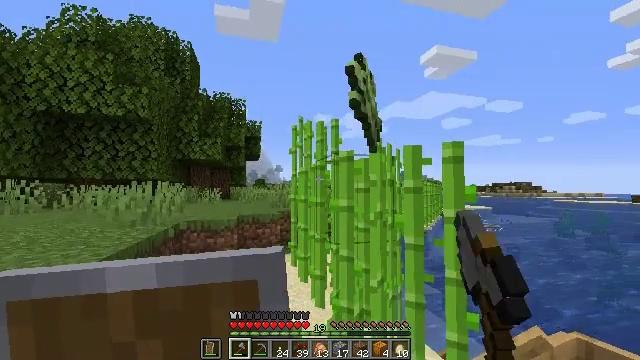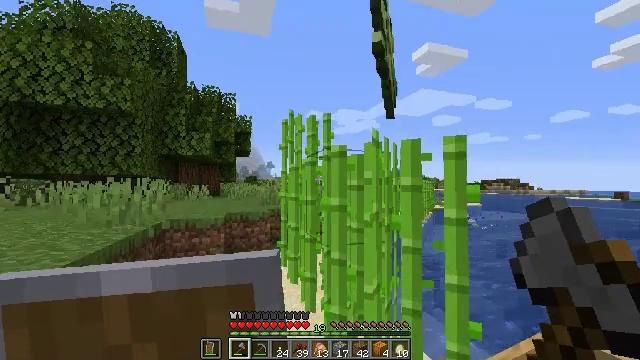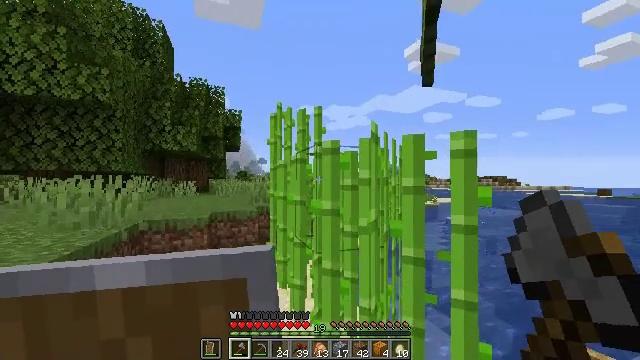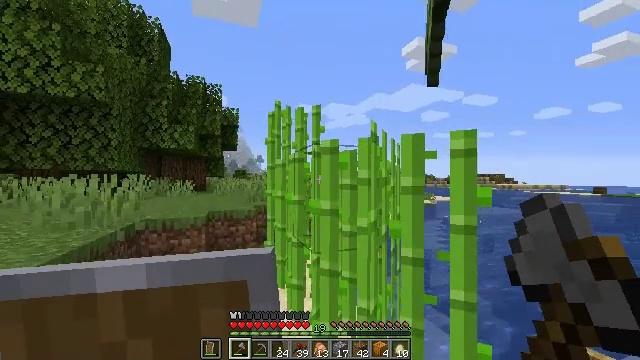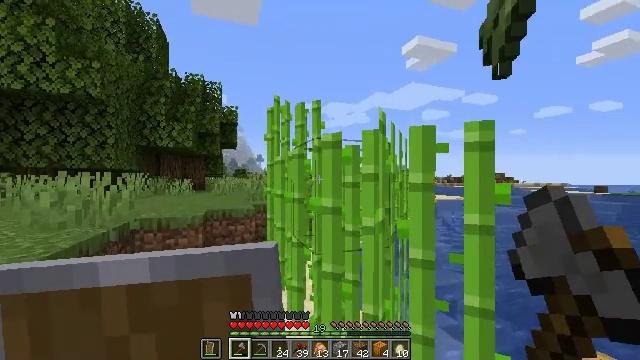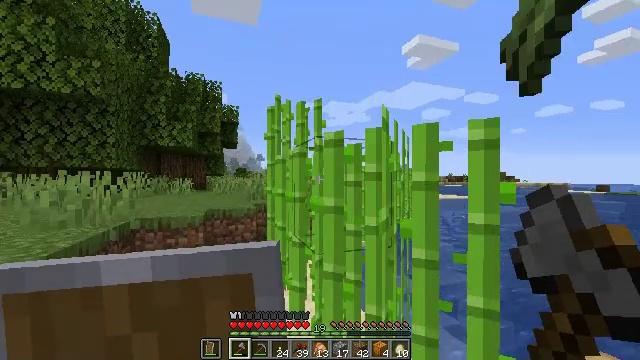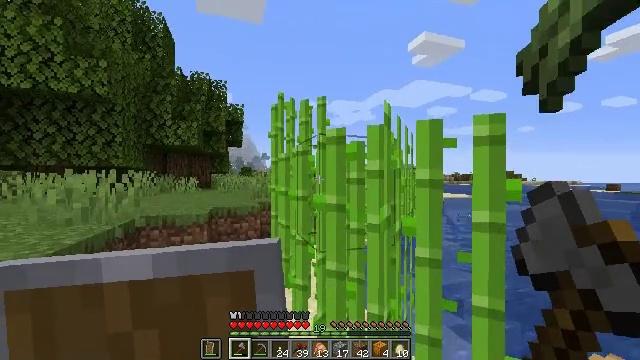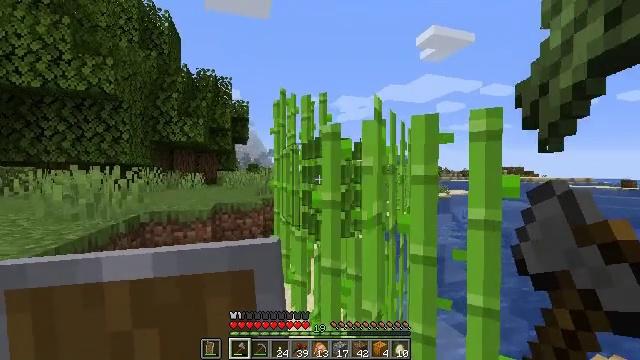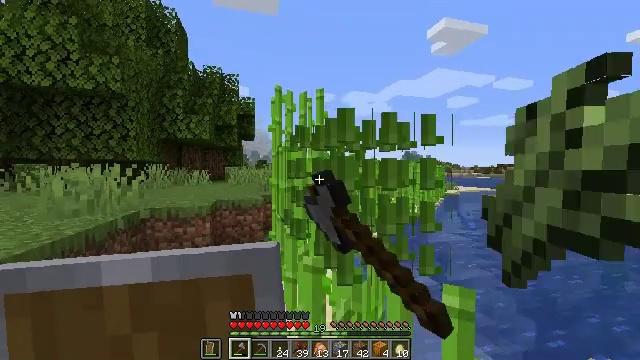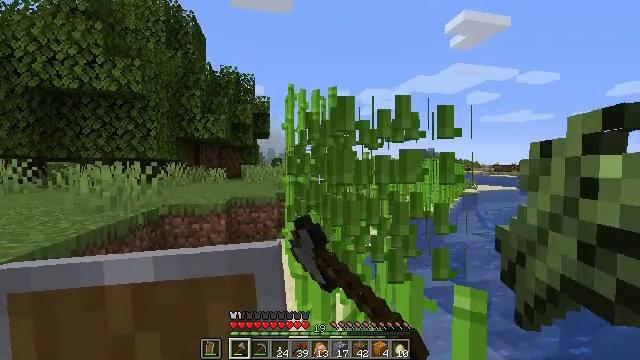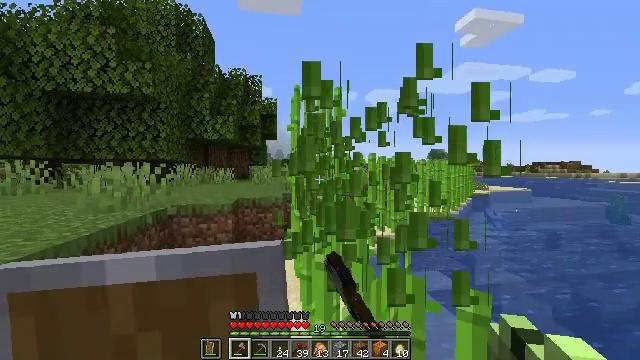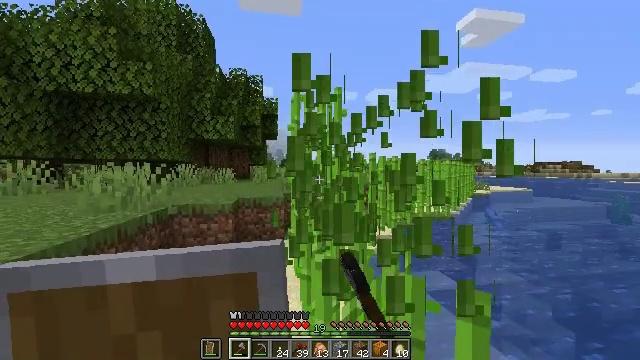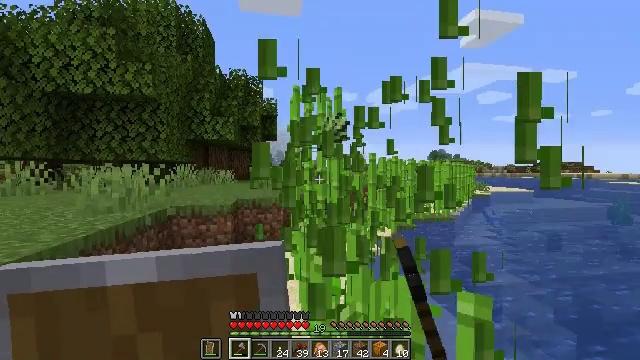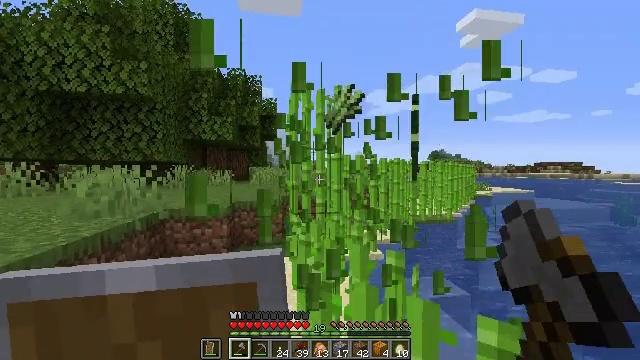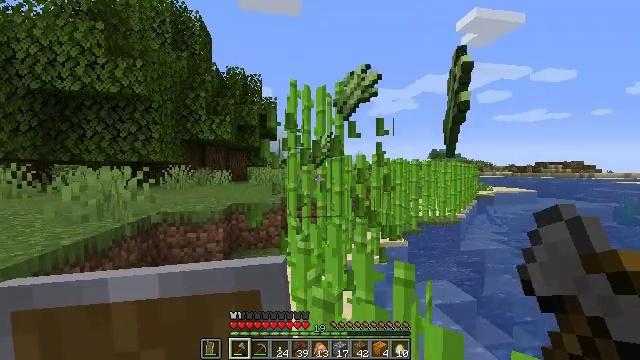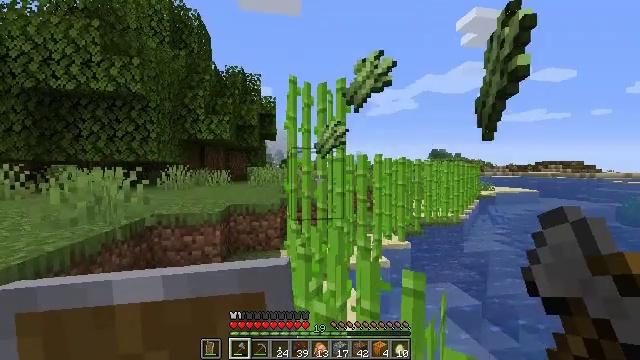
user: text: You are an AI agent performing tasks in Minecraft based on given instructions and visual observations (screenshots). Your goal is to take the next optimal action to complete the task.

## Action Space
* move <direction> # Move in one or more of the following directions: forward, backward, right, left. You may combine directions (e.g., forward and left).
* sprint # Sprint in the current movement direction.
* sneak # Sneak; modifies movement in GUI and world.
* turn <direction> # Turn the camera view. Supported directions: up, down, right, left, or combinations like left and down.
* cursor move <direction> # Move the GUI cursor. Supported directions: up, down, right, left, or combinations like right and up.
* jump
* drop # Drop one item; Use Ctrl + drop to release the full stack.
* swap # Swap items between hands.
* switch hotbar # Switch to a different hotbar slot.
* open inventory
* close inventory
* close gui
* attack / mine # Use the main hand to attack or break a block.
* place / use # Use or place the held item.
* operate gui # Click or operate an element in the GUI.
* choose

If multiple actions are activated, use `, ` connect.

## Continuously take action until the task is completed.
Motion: motion action
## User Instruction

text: Break the sugar cane.
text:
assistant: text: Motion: move forward, turn right
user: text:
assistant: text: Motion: move forward, turn right and down
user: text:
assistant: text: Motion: no_op
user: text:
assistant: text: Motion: no_op
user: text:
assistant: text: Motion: no_op
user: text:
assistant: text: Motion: move right, turn left
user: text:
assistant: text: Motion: move right, turn left, attack / mine
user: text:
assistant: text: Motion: turn left, attack / mine
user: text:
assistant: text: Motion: turn left, attack / mine
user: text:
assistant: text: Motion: turn left
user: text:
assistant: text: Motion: no_op
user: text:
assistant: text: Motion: move forward
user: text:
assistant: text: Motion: move forward
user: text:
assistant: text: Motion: move forward
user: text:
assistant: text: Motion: move forward
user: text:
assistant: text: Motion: move forward
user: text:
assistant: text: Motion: move forward
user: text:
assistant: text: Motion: no_op
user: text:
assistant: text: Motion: no_op
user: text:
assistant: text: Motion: no_op
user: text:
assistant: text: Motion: attack / mine
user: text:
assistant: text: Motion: move forward, attack / mine
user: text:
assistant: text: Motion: move forward, attack / mine
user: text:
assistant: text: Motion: move forward
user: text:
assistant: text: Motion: move forward
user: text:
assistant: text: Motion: move forward
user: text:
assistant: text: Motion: move forward
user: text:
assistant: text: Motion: move forward
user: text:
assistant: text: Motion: move forward
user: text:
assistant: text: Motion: move forward